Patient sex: M
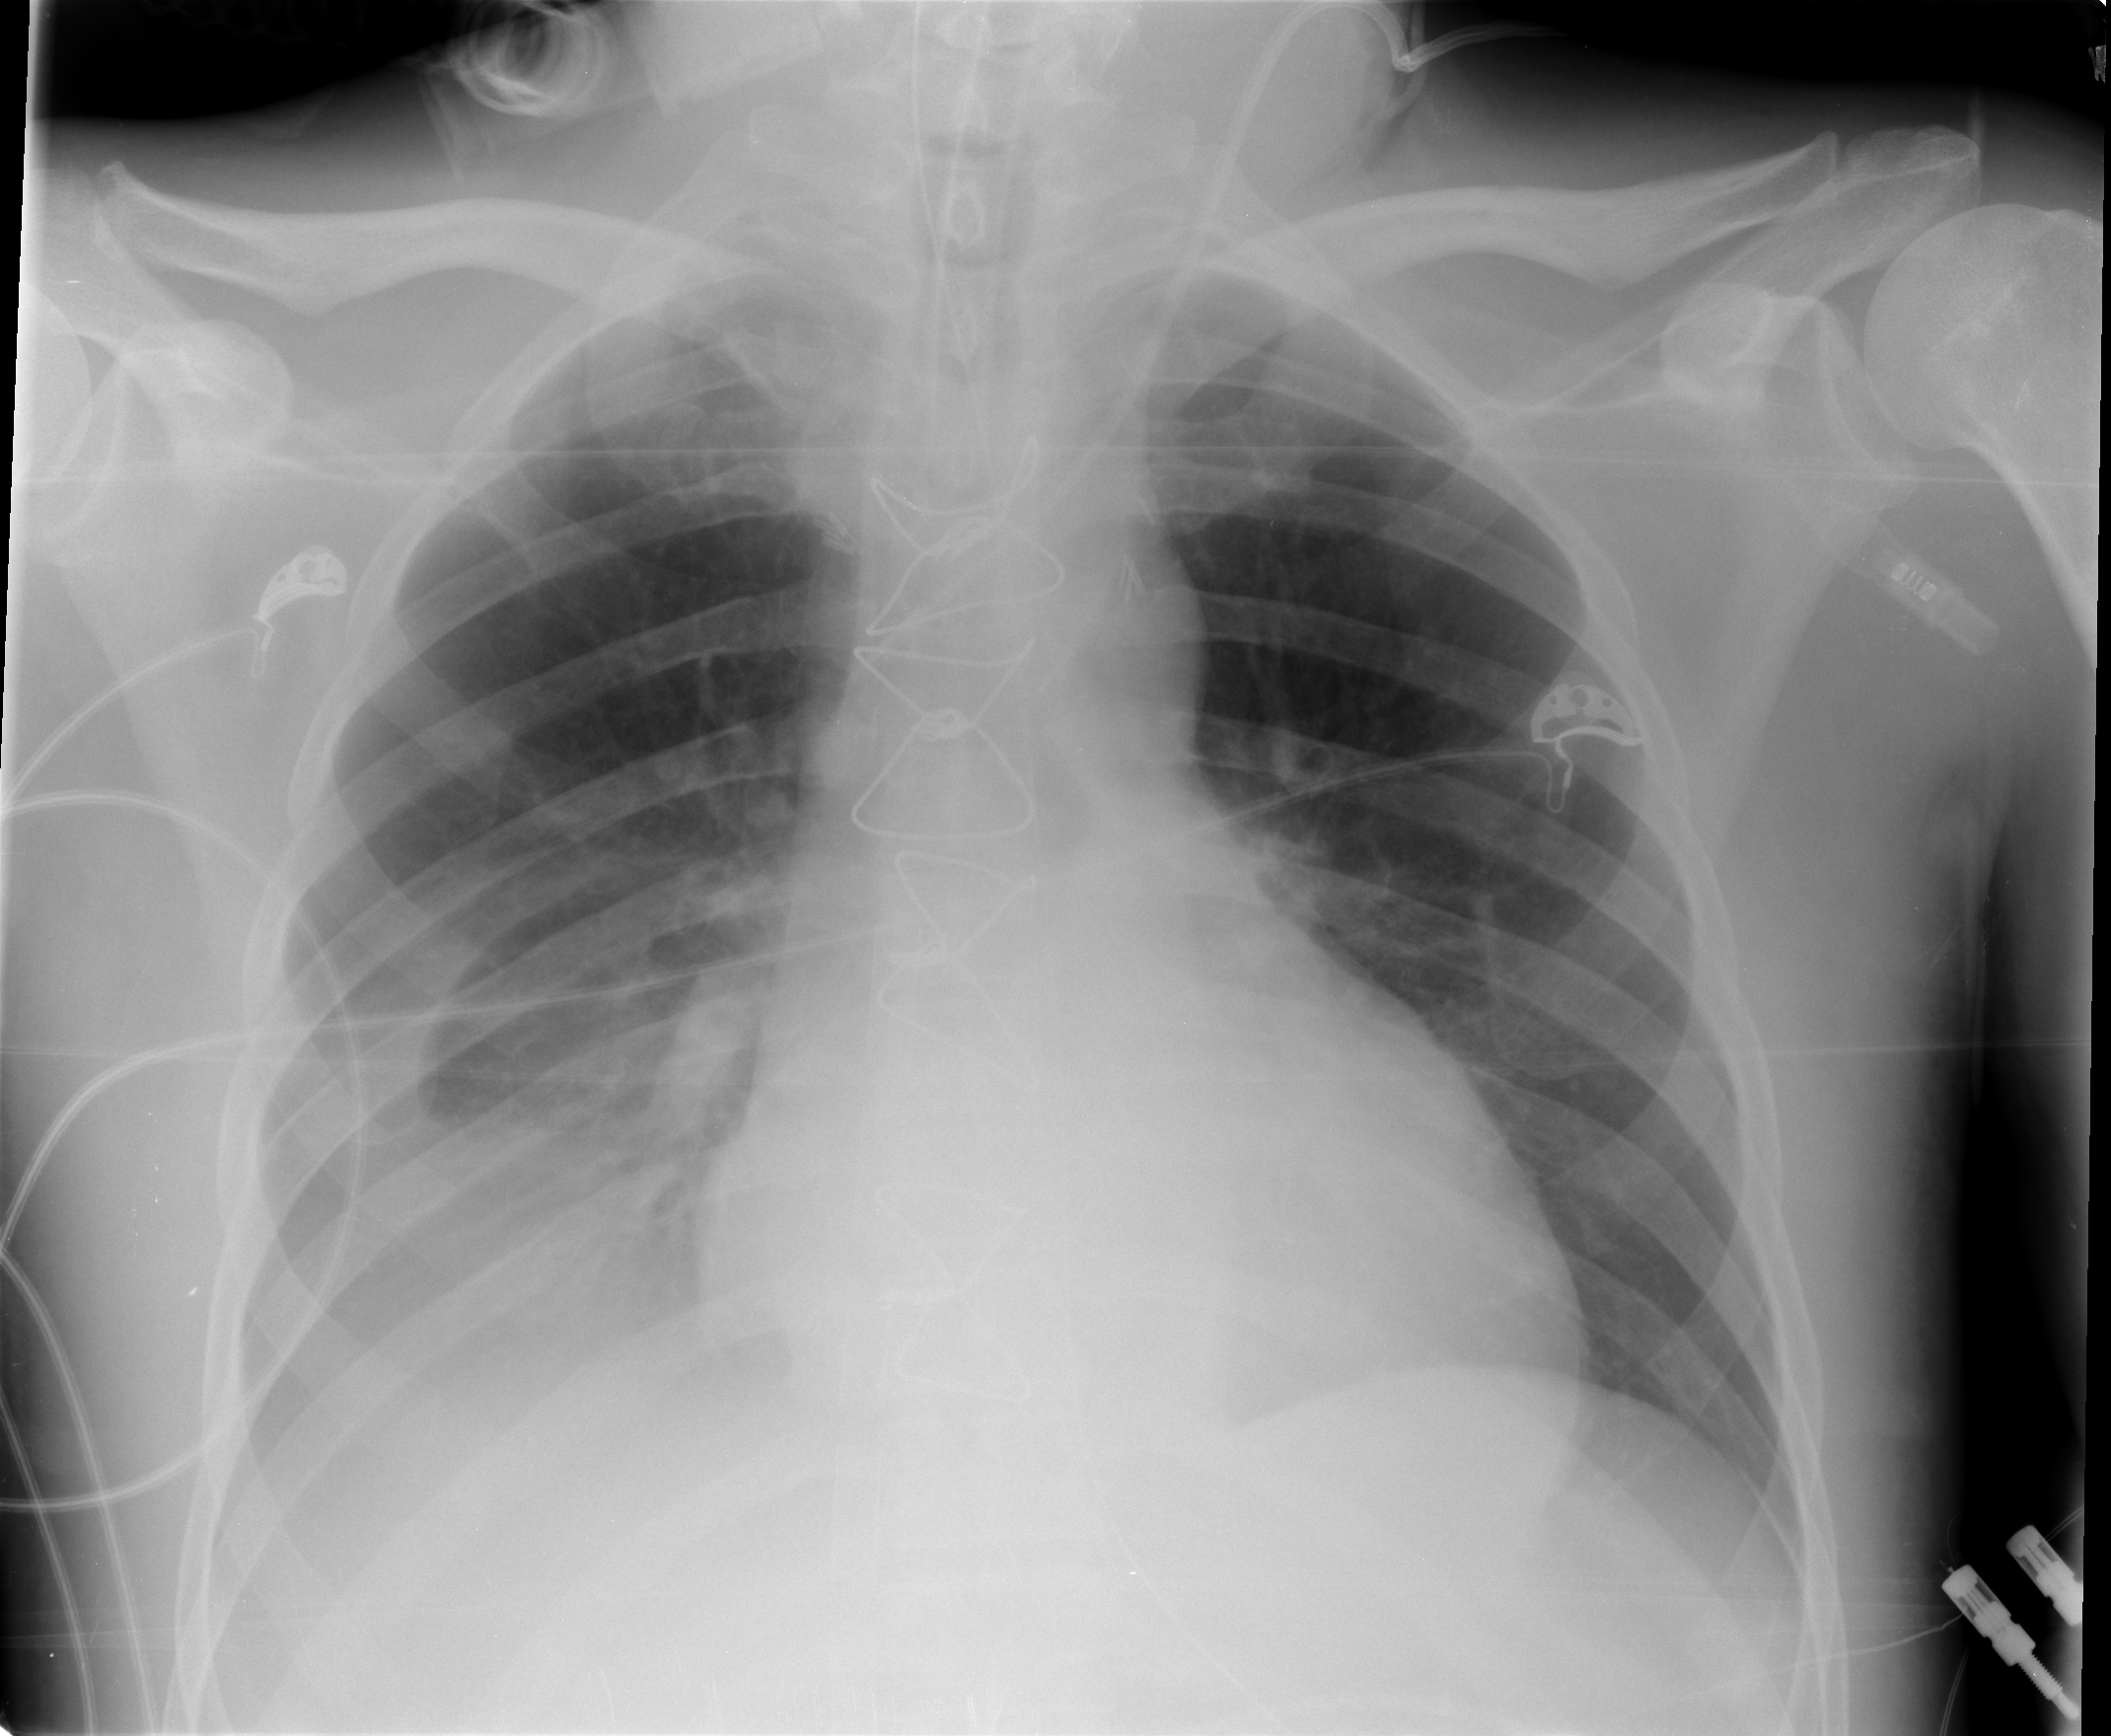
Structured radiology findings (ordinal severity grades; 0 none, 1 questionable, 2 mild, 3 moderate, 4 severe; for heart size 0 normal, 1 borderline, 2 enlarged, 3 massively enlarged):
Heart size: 1
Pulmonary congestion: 1
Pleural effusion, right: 3
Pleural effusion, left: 0
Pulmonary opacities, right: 0
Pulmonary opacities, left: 0
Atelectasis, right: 2
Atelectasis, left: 0